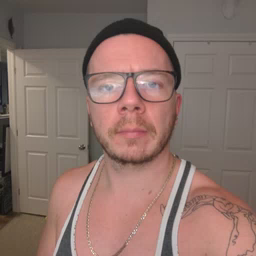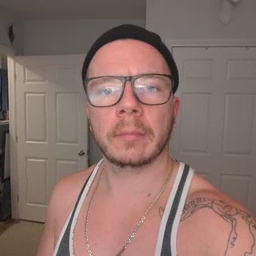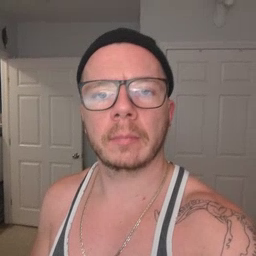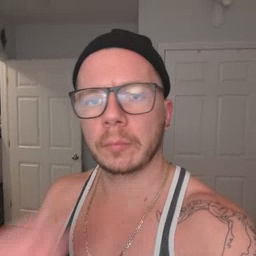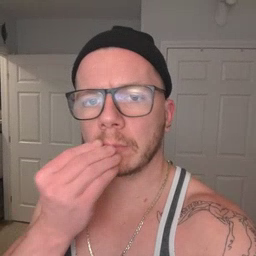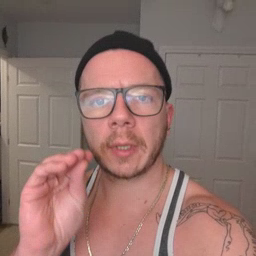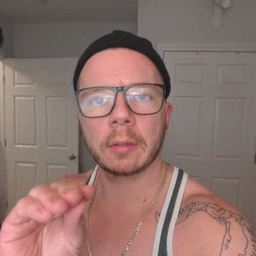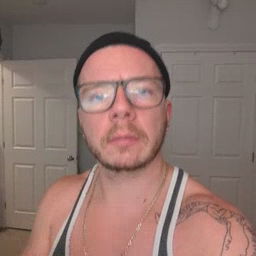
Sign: kiss